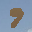
Label: 9